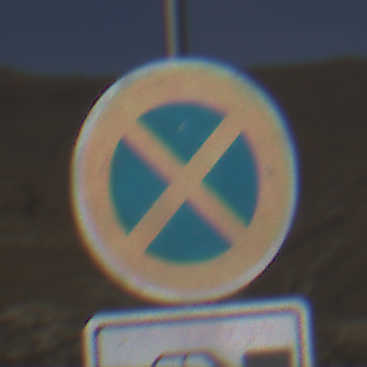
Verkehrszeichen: AbsolutesHalteverbot
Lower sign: HinweisDurchSinnbild15
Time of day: Midday
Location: Outdoor (Nature)
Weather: Clear
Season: NotSpecified
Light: Natural